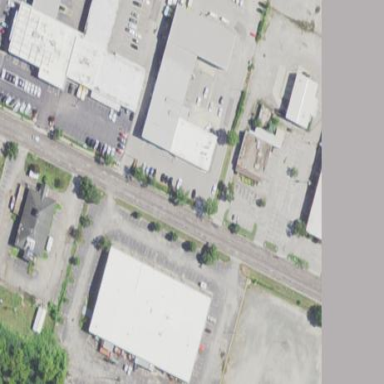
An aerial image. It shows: Commercial building housing car repair shop.